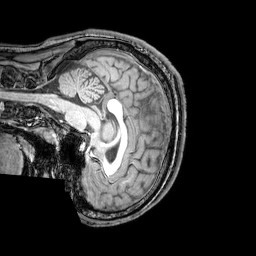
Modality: T1w
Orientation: sagittal
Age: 25
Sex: male
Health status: healthy
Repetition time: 0.081 s
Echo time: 0.037 s